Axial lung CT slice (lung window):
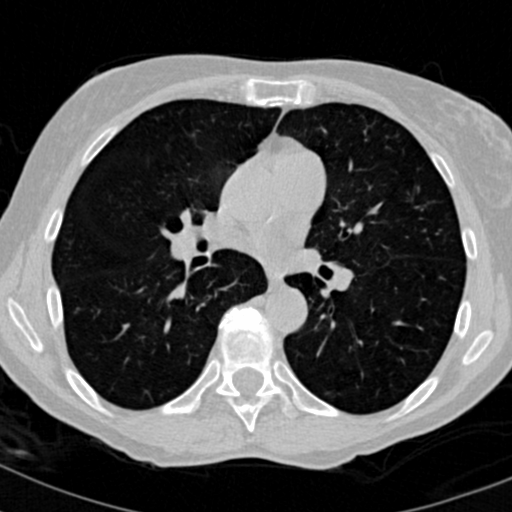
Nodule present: no